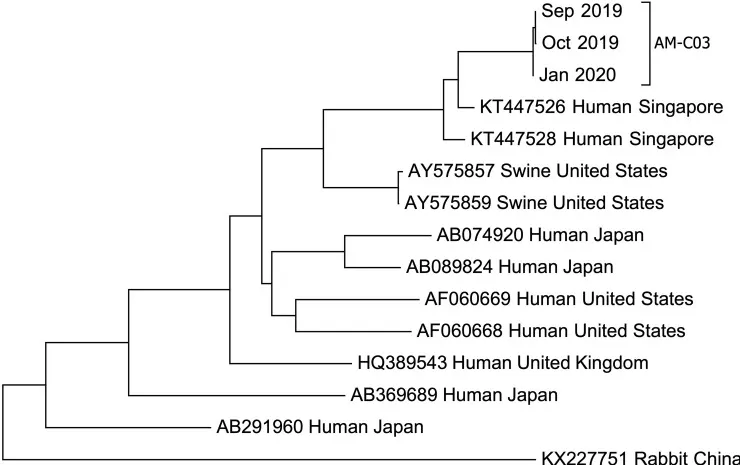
Phylogenetic tree constructed by the neighbor-joining method based on the complete genomic sequence of 12 HEV genotype 3 strains. Genetic distances were calculated using the Kimura two-parameter method. GenBank accession numbers, host, and country of origin are provided. Genome sequences were isolated from chronic HE patient stools at indicated dates.
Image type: chart (chart)